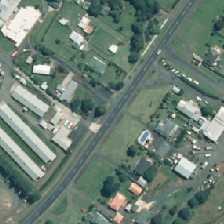
Land cover: urban_build_up